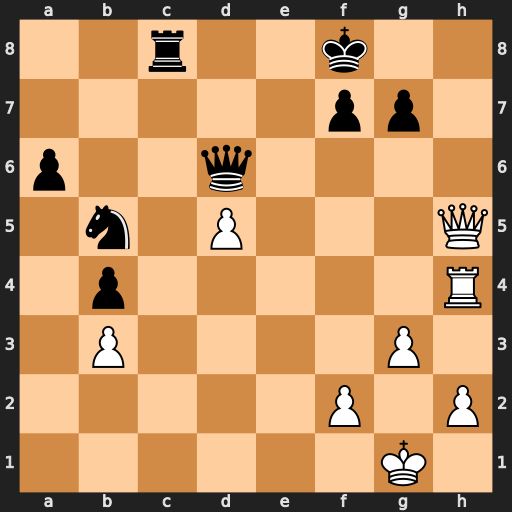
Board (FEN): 2r2k2/5pp1/p2q4/1n1P3Q/1p5R/1P4P1/5P1P/6K1
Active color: w
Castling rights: -
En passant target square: -
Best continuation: Qh8+ Ke7 Qxc8